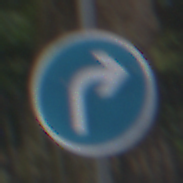
Verkehrszeichen: VorgeschriebeneFahrtrichtungRechts
Umgebung: Outdoor, Urban
Tageszeit: MorningAfternoon
Wetter: Overcast
Licht: Natural
Jahreszeit: NotSpecified
Kontrast: LowContrast